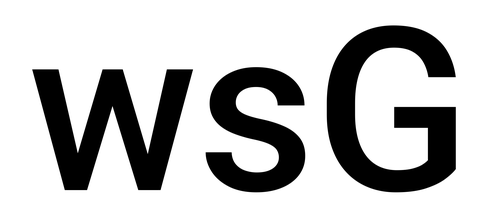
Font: Roboto_Medium